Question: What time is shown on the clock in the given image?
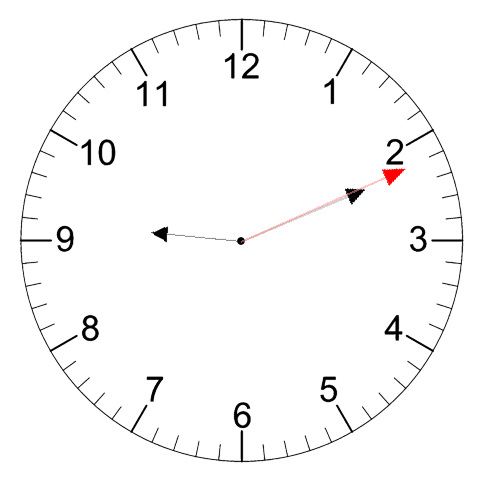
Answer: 09:11:11